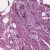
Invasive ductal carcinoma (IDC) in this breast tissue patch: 0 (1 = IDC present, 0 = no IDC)